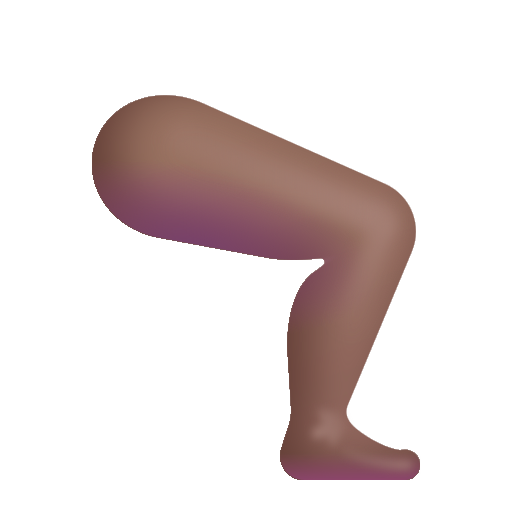
leg color  dark